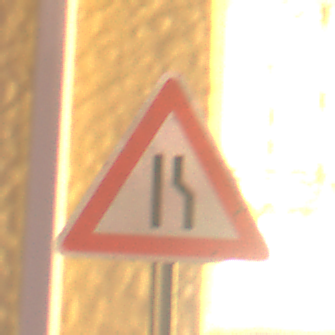
Verkehrszeichen: EinseitigVerengteFahrbahnRechts
Umgebung: Outdoor, Urban
Tageszeit: Night
Wetter: Clear
Licht: Artificial
Jahreszeit: NotSpecified
Kontrast: HighContrast